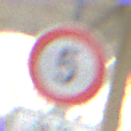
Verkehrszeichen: Geschwindigkeit5
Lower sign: ZeitangabenMitBeschraenkungAufWochentage9
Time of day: MorningAfternoon
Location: Roofed (Suburban)
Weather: PartlyCloudy
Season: Winter
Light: Natural